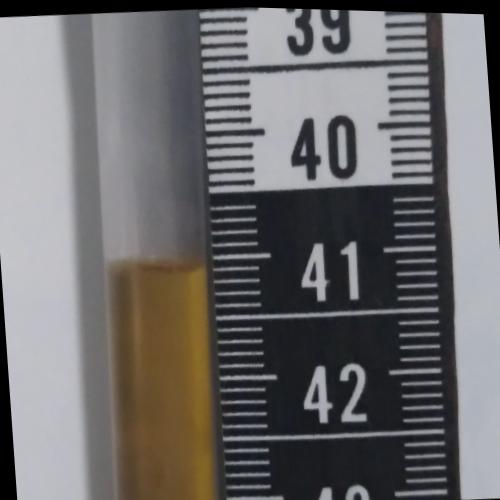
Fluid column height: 41.1 cm